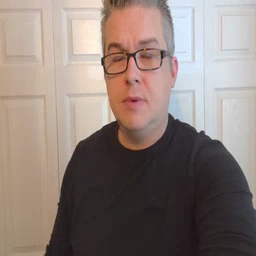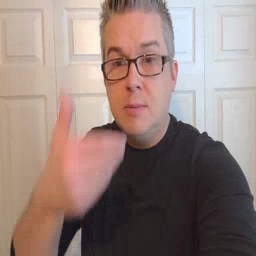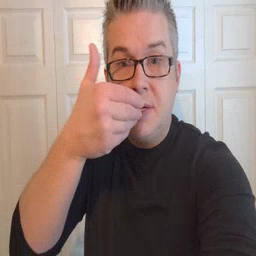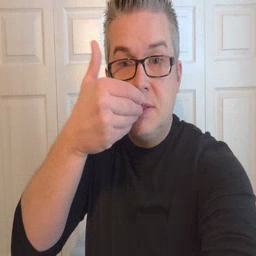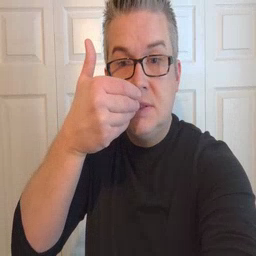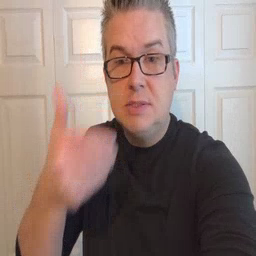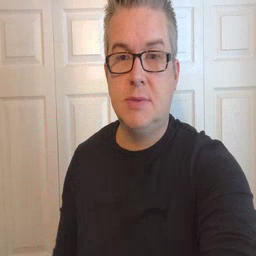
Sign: pizza